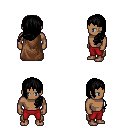
a pixel art fantasy rpg character, male body template, human, dark skin, brown cape, red pants, black left-swept hairstyle, four views (front, back, left, right), 2x2 character sprite sheet, small pixel art, hard edges, no anti-aliasing